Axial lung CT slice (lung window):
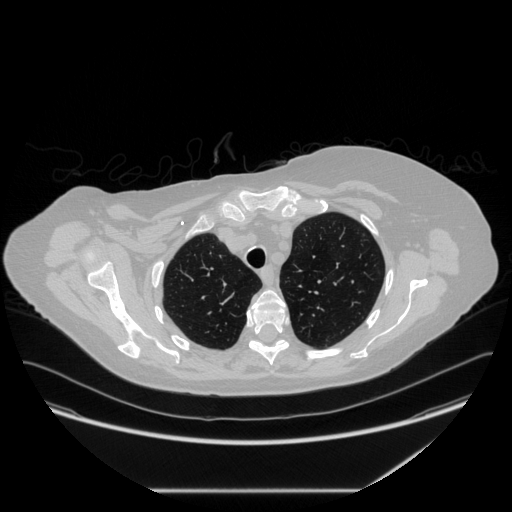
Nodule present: no